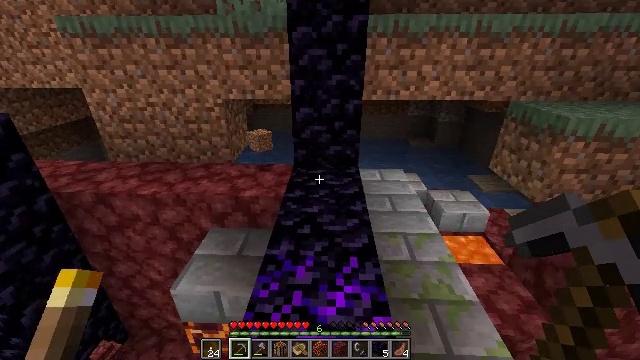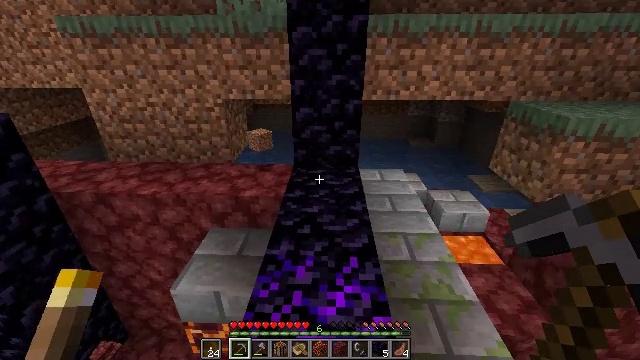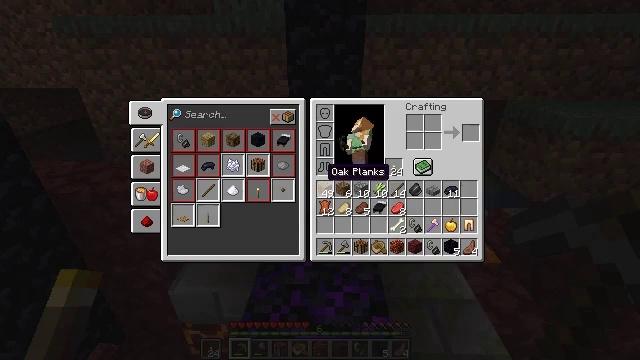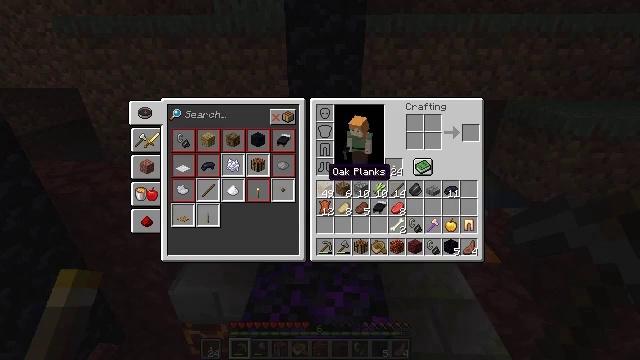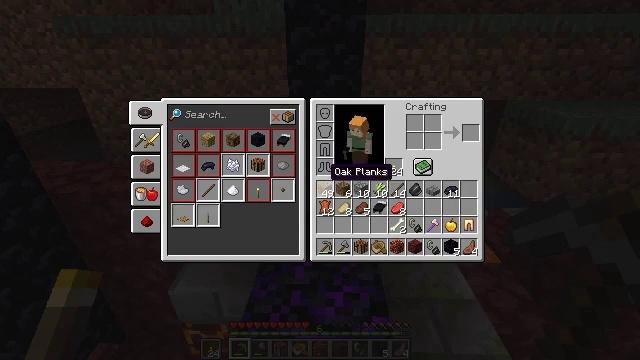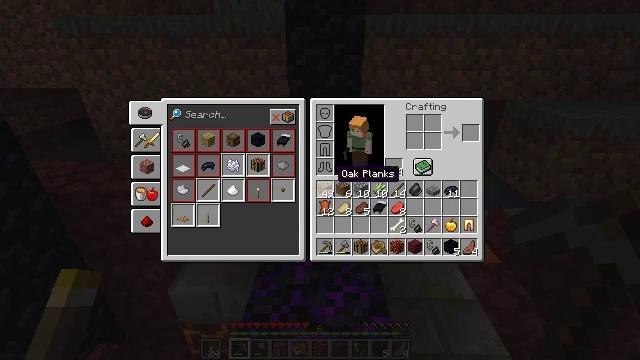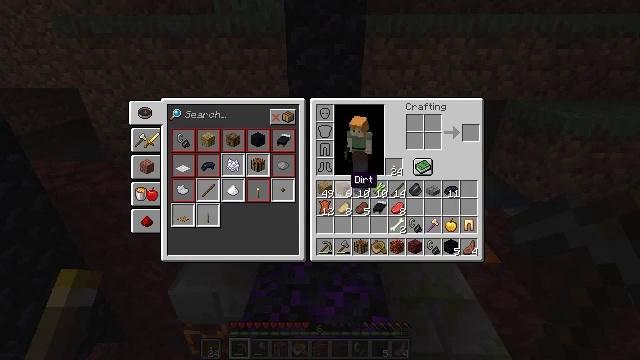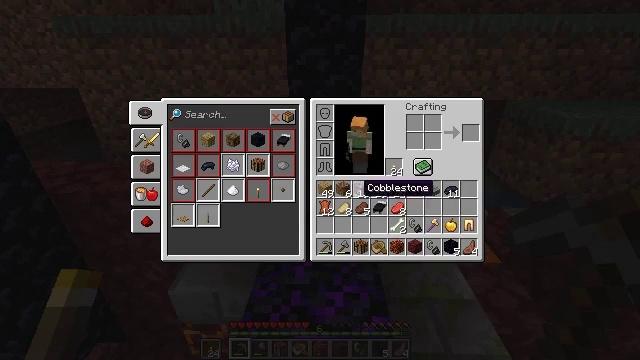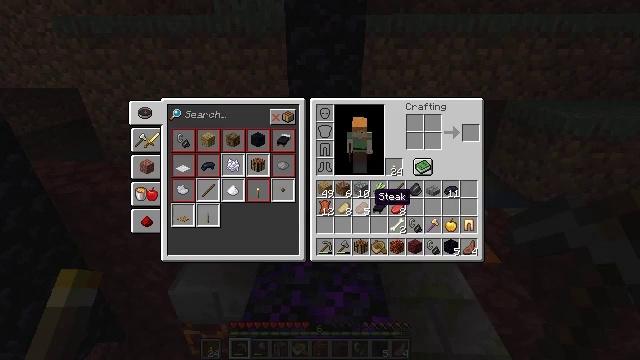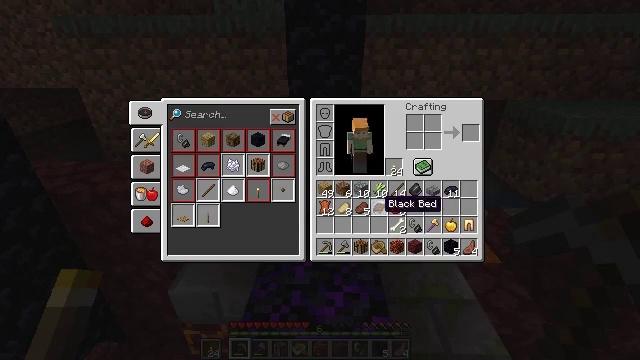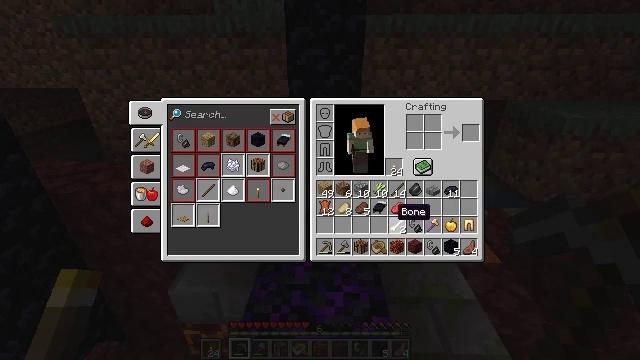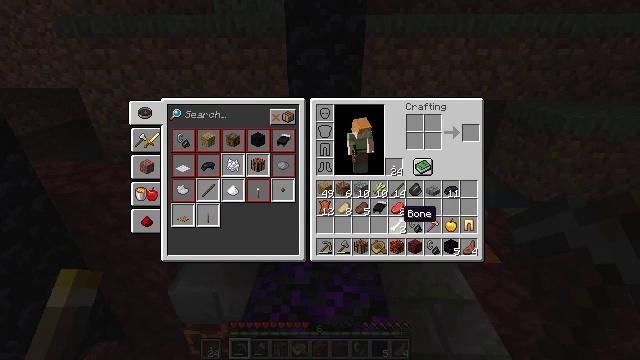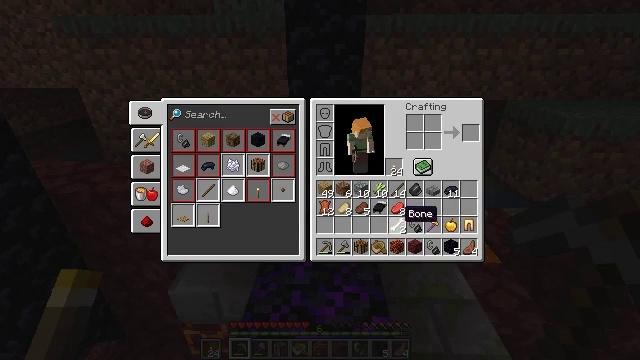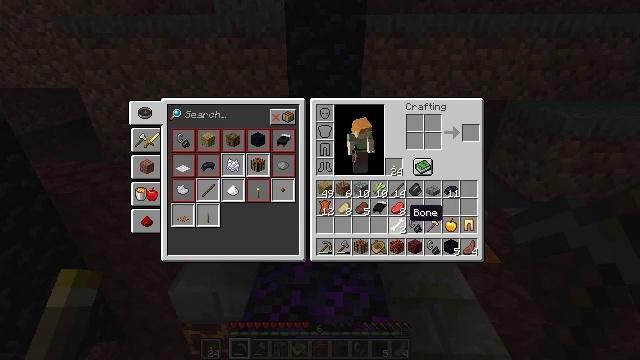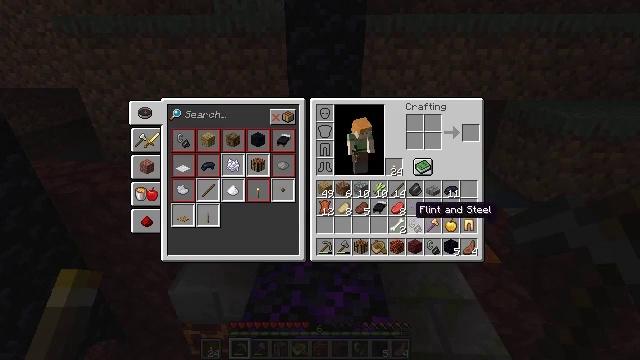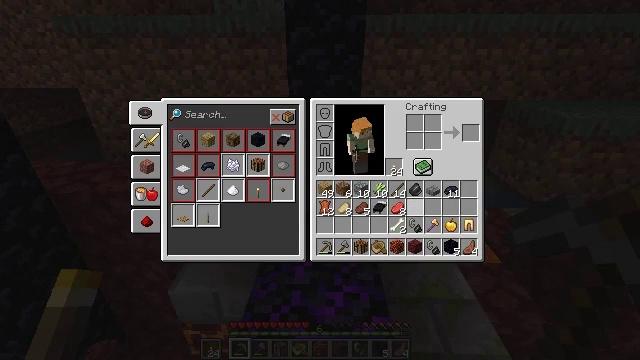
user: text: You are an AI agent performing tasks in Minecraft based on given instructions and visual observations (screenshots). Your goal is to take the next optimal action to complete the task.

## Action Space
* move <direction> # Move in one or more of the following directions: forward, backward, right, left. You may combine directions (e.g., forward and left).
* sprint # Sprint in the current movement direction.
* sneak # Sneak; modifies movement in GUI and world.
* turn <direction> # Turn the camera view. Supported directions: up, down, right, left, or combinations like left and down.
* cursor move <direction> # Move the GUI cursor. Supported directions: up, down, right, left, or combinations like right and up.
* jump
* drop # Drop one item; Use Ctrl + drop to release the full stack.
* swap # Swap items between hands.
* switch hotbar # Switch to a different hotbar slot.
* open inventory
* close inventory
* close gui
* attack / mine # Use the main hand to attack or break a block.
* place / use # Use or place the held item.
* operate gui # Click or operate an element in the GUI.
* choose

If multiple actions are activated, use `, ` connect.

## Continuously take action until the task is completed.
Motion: motion action
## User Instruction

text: Break the magma block to collect it.
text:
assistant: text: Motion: no_op
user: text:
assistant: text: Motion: open inventory
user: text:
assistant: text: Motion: open inventory
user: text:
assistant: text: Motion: open inventory
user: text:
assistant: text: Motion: cursor move right
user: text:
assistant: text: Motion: cursor move right
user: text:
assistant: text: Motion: cursor move right and down
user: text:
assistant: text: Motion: cursor move right and down
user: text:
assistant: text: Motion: cursor move right and down
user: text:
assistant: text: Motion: cursor move right and down
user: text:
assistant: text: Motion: no_op
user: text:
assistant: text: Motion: no_op
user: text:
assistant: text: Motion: no_op
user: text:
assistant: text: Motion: no_op
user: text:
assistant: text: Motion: cursor move right and up
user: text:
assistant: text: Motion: cursor move up
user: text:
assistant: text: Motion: no_op
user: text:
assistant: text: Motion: no_op
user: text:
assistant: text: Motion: no_op
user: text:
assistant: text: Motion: no_op
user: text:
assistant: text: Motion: no_op
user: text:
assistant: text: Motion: cursor move right and down
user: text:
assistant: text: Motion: cursor move down
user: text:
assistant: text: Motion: cursor move down
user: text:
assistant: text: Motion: no_op
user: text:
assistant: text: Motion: no_op
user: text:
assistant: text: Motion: no_op
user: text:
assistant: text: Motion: no_op
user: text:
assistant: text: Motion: no_op
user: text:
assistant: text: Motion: no_op